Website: crate-barrel
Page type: address-validator
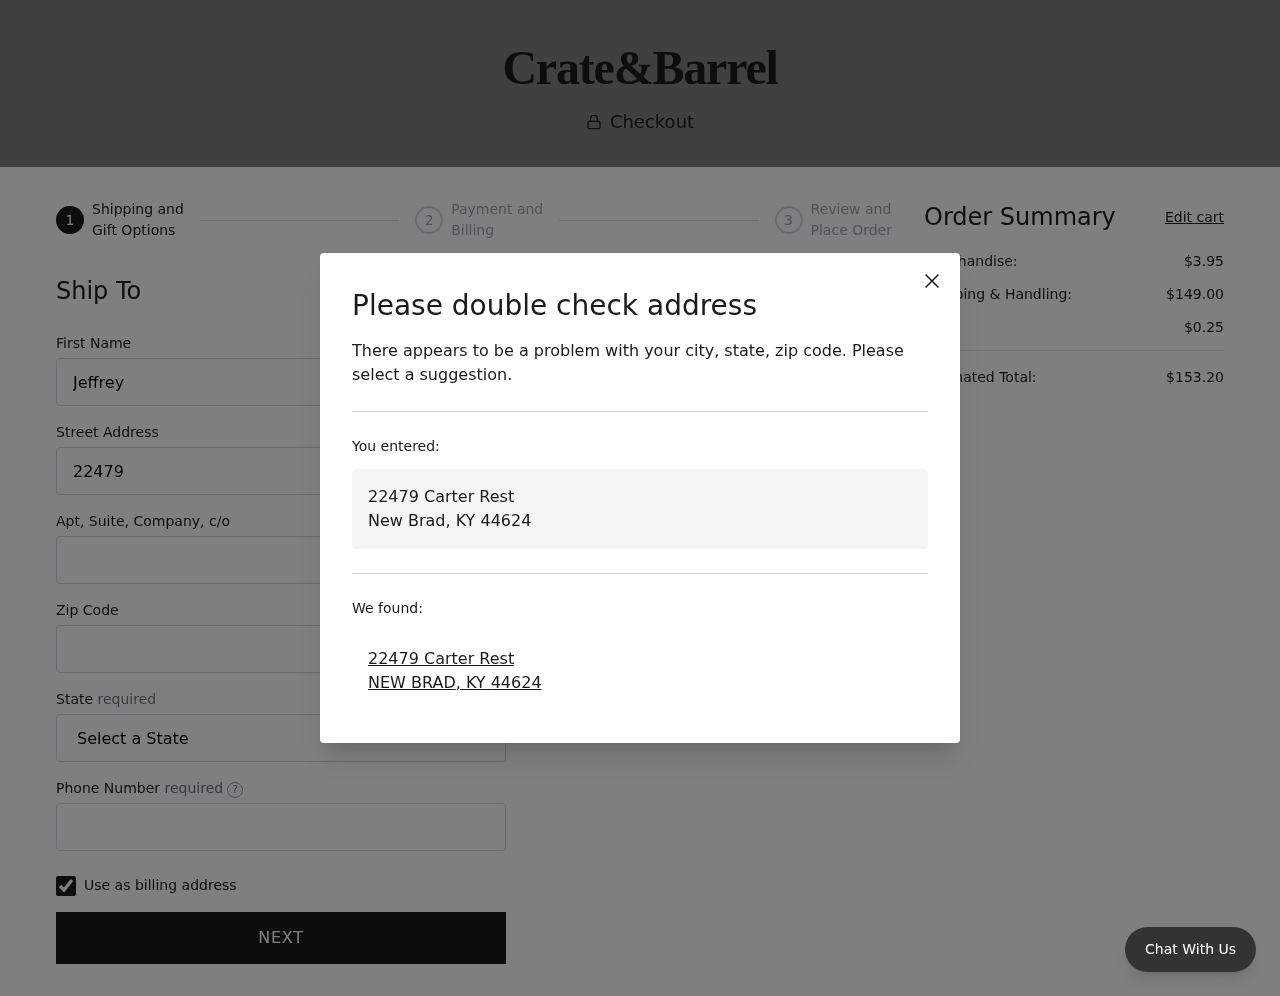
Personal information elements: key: PII_CITY
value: New Brad
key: PII_CITY
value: NEW BRAD
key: PII_FIRSTNAME
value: Jeffrey
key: PII_PHONE
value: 3954571418
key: PII_POSTCODE
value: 44624
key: PII_STATE
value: Kentucky
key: PII_STATE_ABBR
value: KY
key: PII_STREET
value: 22479 Carter Rest
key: PII_STREET2
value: Apt. 657
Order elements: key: ORDER_SUBTOTAL
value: $3.95
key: ORDER_SHIPPING_COST
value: $149.00
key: ORDER_TAX
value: $0.25
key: ORDER_TOTAL
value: $153.20